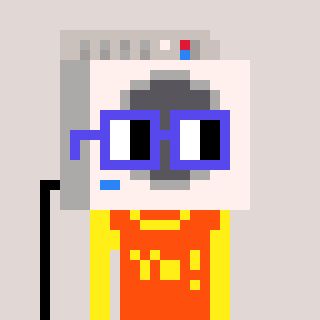
a pixel art character with square blue glasses, a washing machine-shaped head and a orange-colored body on a warm background